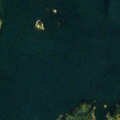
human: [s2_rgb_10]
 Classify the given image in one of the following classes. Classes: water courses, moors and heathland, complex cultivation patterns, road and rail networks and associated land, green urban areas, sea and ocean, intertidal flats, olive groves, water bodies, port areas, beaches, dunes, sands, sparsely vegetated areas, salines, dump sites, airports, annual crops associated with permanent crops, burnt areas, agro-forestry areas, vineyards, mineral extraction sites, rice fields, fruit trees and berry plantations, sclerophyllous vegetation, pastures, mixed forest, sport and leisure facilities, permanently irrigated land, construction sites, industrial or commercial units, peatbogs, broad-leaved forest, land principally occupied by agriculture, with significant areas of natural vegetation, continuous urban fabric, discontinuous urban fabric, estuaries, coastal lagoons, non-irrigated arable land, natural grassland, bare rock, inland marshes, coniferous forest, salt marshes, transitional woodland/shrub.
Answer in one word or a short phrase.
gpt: coniferous forest, mixed forest, sea and ocean